Field crop: maize
Growth stage: 1
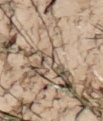
Species: lolium